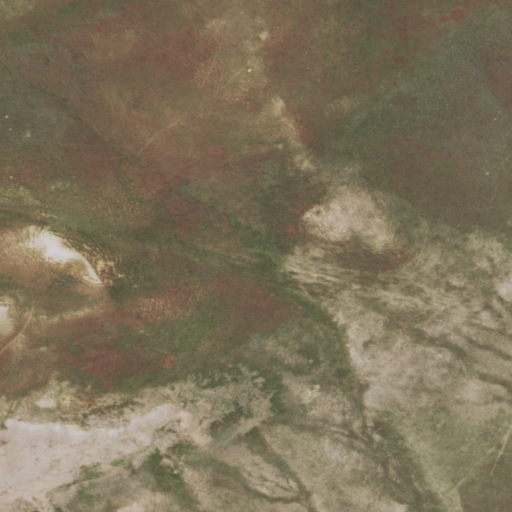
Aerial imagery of mountain in Wyoming named Two Top containing grassland and shrub